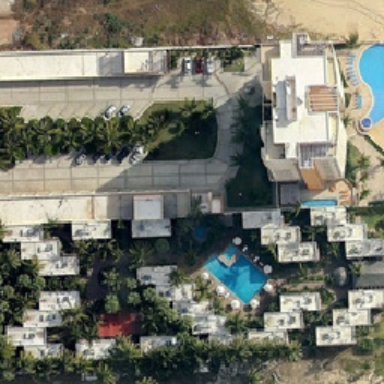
The scenery of the resort is very beautiful .